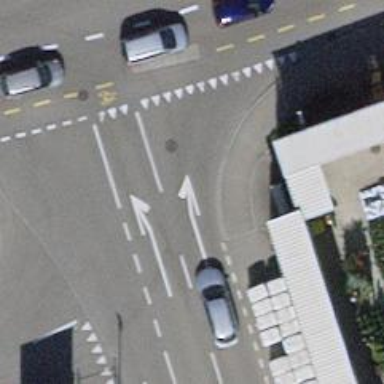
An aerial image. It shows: Kerb serving as barrier.